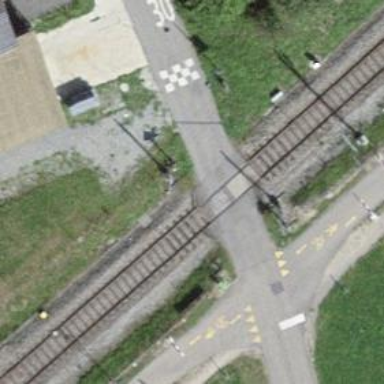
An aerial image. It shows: Level crossing along the railway.